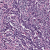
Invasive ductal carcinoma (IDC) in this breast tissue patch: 1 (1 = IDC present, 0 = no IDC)